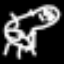
Label: frog